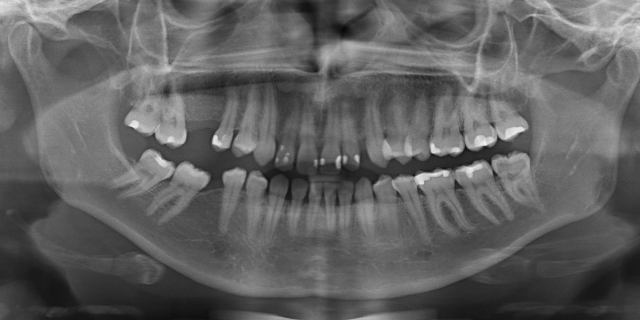
adult